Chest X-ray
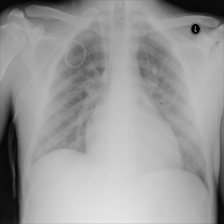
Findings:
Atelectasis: negative
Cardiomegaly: negative
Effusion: negative
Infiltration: negative
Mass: negative
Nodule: negative
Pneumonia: negative
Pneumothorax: negative
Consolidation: negative
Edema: negative
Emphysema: negative
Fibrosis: negative
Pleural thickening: negative
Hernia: negative